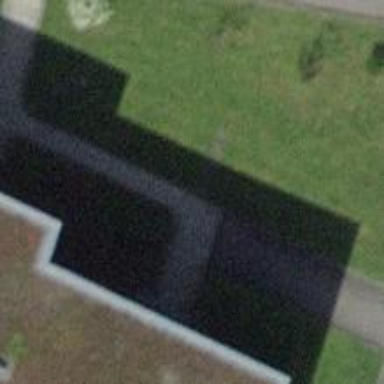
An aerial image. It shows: Path made of paving stones.